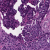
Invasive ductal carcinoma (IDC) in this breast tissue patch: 1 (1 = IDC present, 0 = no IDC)